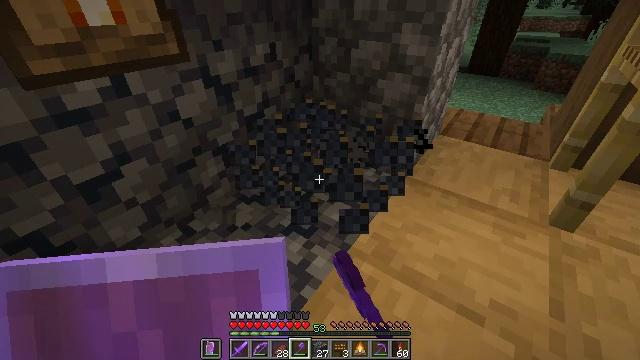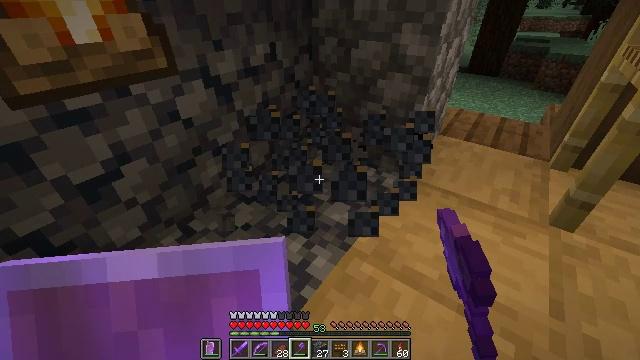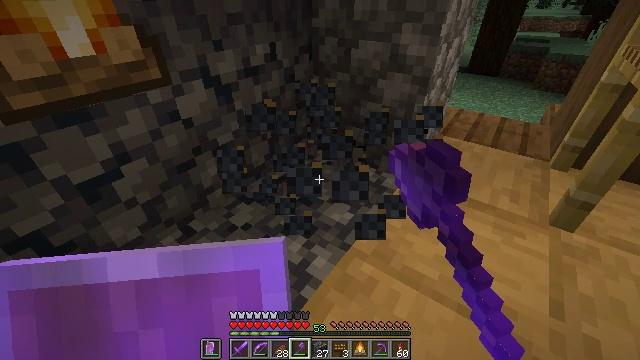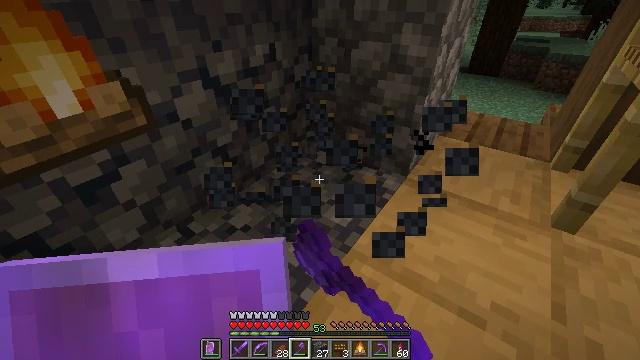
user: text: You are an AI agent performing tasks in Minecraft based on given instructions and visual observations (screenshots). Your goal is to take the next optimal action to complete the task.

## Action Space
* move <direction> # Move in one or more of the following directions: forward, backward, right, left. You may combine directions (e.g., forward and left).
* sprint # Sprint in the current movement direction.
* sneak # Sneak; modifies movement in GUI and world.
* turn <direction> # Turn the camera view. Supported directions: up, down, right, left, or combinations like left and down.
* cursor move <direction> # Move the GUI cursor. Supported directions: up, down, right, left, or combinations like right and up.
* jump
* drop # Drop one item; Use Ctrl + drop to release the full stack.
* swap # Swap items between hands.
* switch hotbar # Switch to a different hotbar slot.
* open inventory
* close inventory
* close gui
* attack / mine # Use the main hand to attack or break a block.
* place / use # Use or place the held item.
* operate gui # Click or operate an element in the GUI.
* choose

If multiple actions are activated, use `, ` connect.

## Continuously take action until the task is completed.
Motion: motion action
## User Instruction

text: Extinguish and mine the campfire.
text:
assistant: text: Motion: sneak, attack / mine
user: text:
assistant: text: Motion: sneak, attack / mine
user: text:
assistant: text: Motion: move forward, sneak
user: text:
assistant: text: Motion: sneak